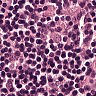
Metastatic tissue present: no